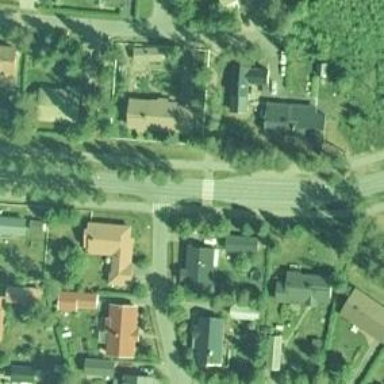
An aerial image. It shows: Cycleway.